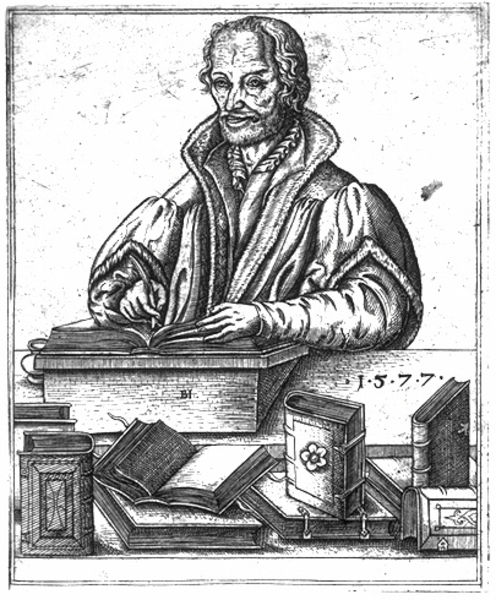
Titel: Bildnis des Philipp Melanchthon
Künstler: Balthasar Jenichen
Institution: (Seriendruck)
Schlagwörter: feder, hand, mann, umhang, weiß, blume, finger, grau, holz, mund, nase, profil, schwarz, stirn, tisch, zeichnung, blick, bart, hemd, wand, arme, augen, falten, gesicht, kragen, rahmen, ärmel, bild, bildnis, herr, hände, portrait, porträt, gewand, haare, halbfigur, mantel, renaissance, holzschnitt, schrift, bücher, papier, datierung, grafik, graphik, rand, riemen, dichter, datum, homme, manteau, lesen, knöpfe, jahreszahl, schnauzer, buch, druck, stich, noir, schwarzweiß, schriften, schriftsteller, autor, stirnfalte, tinte, pult, buchdeckel, einband, foliant, seiten, zahl, schreiben, gelehrter, schreiber, tintenfass, schreibpult, schreibt, kupferstich, aufgeschlagen, fleur, druch, handschrift, schließe, antique, graphil, schreibend, reformation, folianten, garçon, seriendruck, table, attribute, melanchthon, theologe, melanchton, stylo, gutenberg, livre, buchhalter, ancien, einbände, schreiberpult, 1577, kragen#, unbezeichnet, poirträt, zhal, manuskripte, personne, buckdruck, ecrire, kjahreszahl, peignoir, manteaur